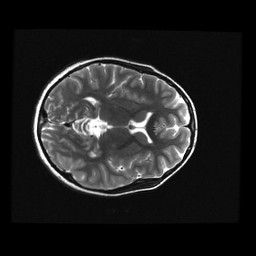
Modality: T2w
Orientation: axial
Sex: female
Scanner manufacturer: ge
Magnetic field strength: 3 T
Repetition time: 5 s
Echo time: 0.101 s